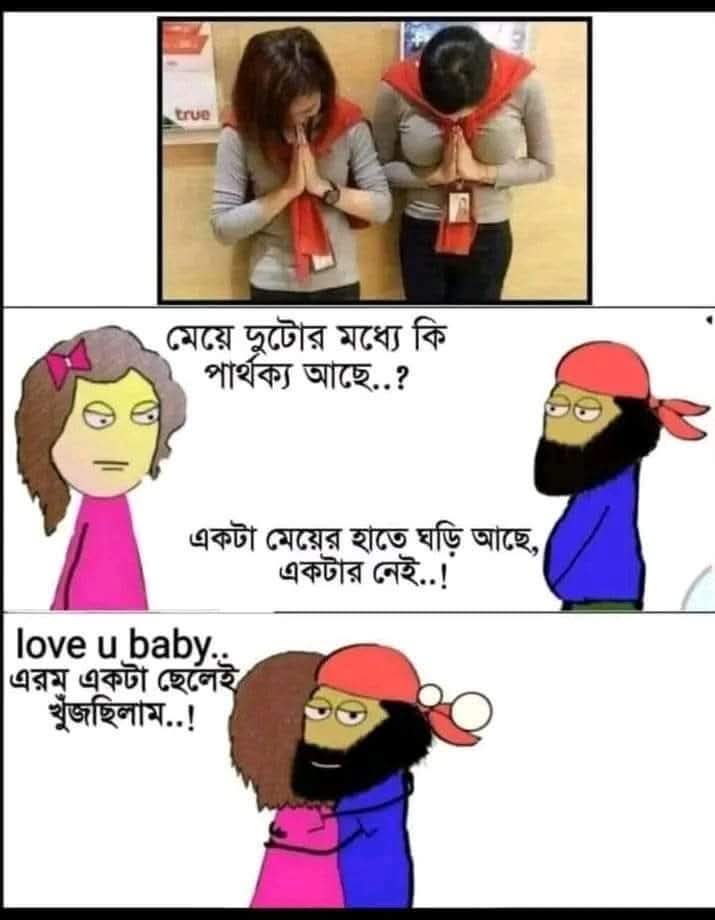
Text: মেয়ে দুটোর মধ্যে কি পার্থক্য আছে..?
একটা মেয়ের হাতে ঘড়ি আছে, একটার নেই..!
love u baby.. এরম একটা ছেলেই খুঁজছিলাম..!
Label: Non Hate